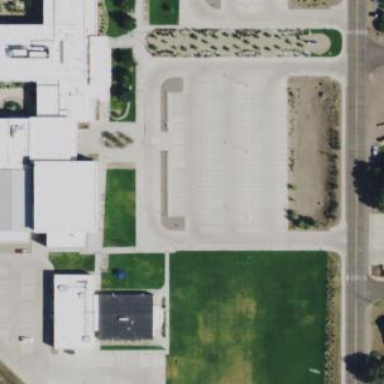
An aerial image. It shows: Concrete parking area.